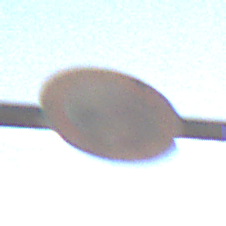
Verkehrszeichen: VerbotFahrzeugeAllerArt
Umgebung: Outdoor, Nature
Tageszeit: SunriseSunset
Wetter: Clear
Licht: Natural
Jahreszeit: NotSpecified
Kontrast: HighContrast